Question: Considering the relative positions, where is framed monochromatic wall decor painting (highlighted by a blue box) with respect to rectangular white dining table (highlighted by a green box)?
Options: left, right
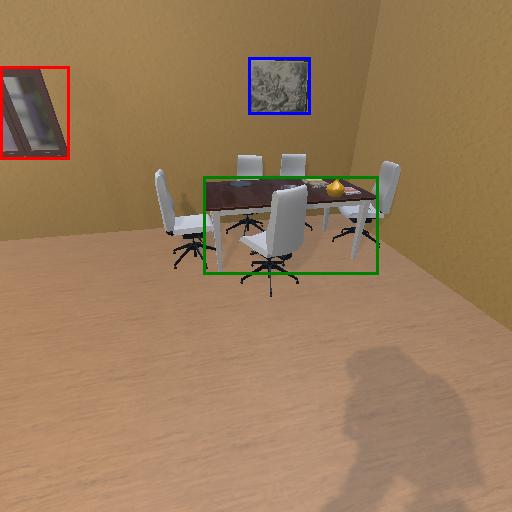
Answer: left